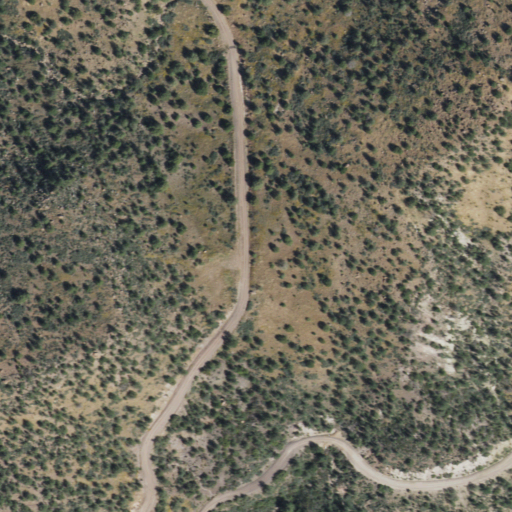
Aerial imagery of gap in Arizona named Cimarron Saddle containing shrub, low intensity development, open development, medium intensity development, and evergreen forest